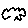
Label: cloud